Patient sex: F
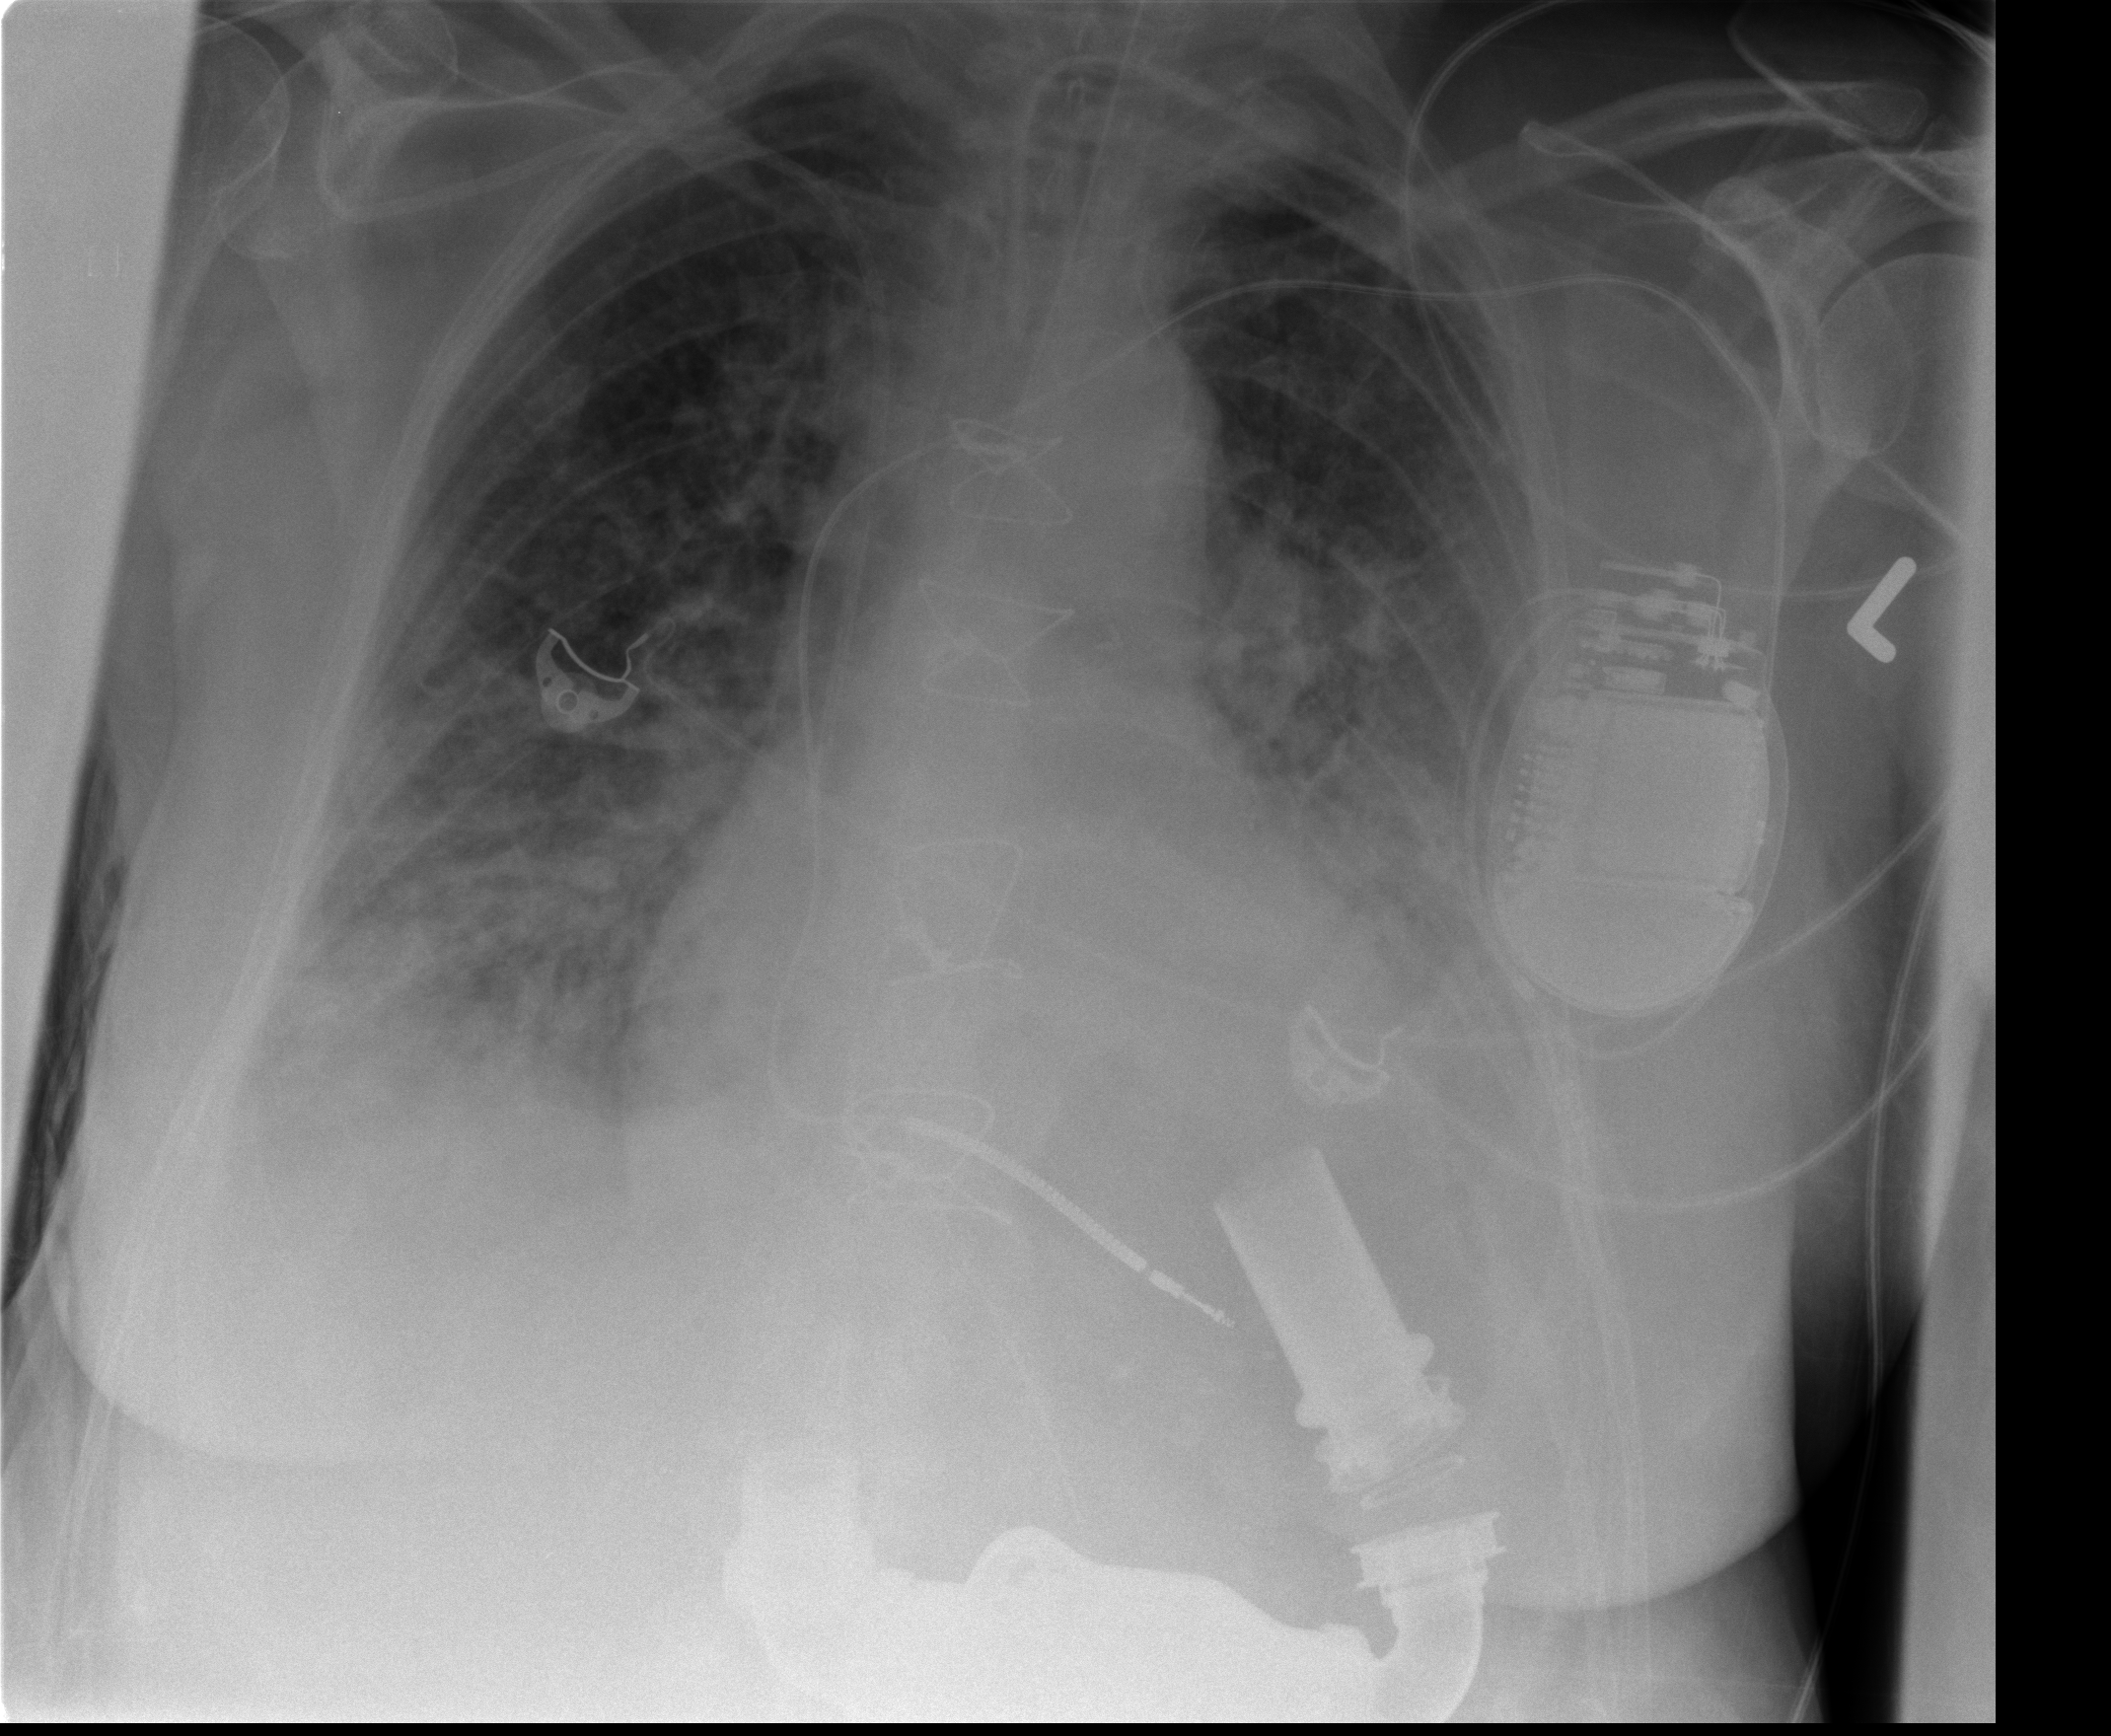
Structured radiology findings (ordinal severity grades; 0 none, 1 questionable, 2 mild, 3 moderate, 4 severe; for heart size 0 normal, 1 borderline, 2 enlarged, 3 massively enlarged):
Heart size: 2
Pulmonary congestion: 2
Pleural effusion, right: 2
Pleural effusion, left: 3
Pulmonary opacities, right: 3
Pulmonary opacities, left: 3
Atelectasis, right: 3
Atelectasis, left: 3